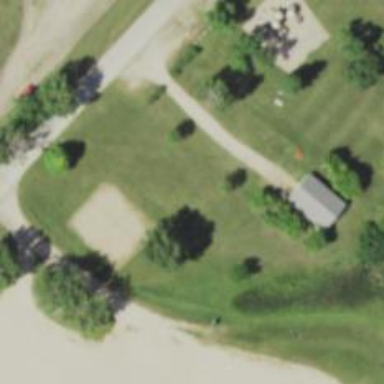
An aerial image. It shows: Disc golf basket.